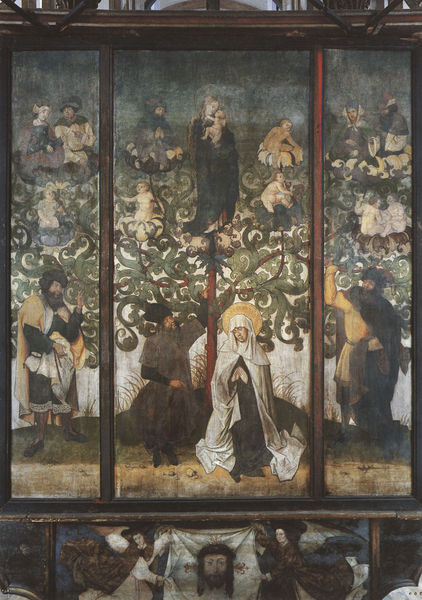
Titel: Schwabach bei Nürnberg, Stadtkirche St. Johannes der Täufer und St. Martin. Hochaltar
Standort: Schwabach, Stadtpfarrkirche St. Johannes der Täufer und St. Martin (EU - D - Mittelfranken)
Schlagwörter: baum, blätter, mann, frauen, grün, kleid, männer, tuch, bart, familie, kind, kinder, engel, baby, nonne, beten, altar, heiligenschein, leben, christus, jesus, heilige, heilig, putten, maria, hirten, josef, joseph, ahnen, retabel, triptychon, garbtuch, stammbaum, lebensbaum, auf dem baum, dornenekrone, natlitz, menschzen, christustuch